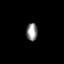
Tissue: lung
Cell type: Epithelial cells
Senescence score: 0.2165
Nuclear area (px): 194
Mean DAPI intensity: 141.015